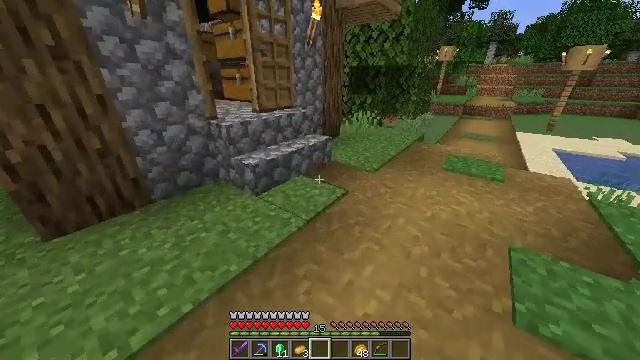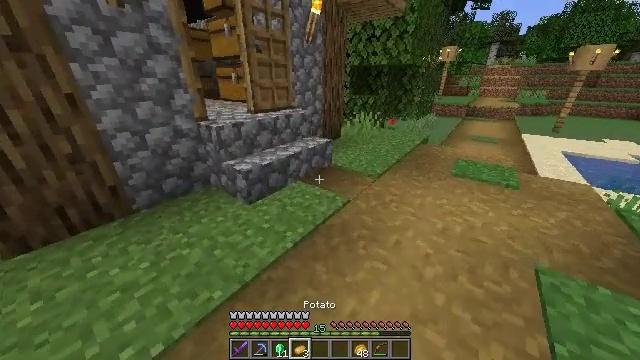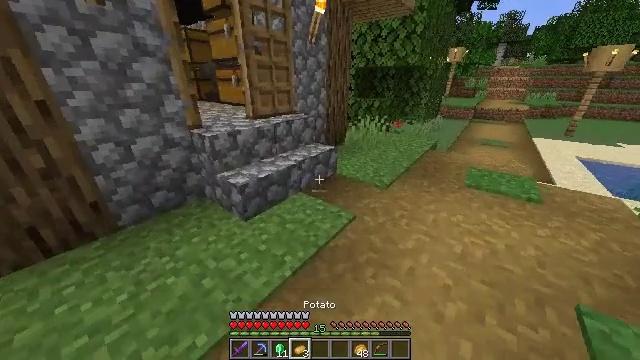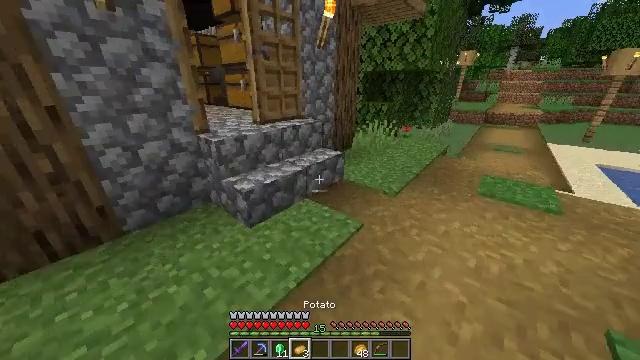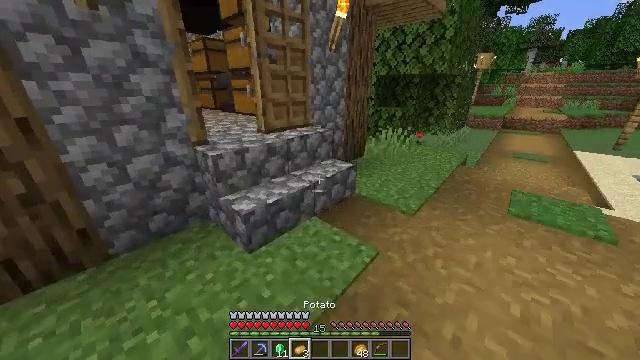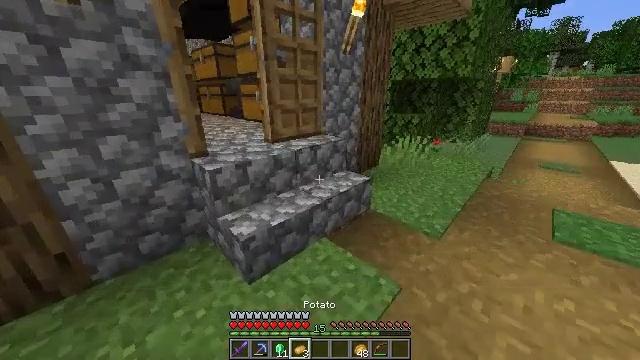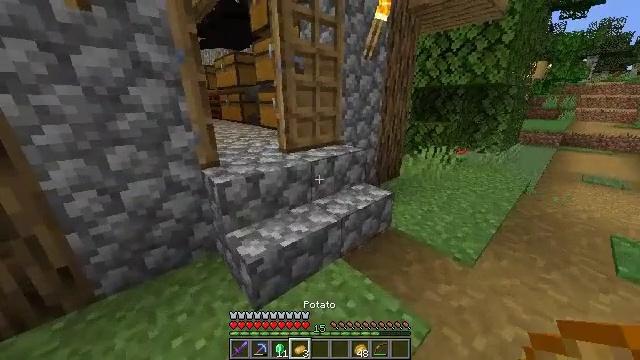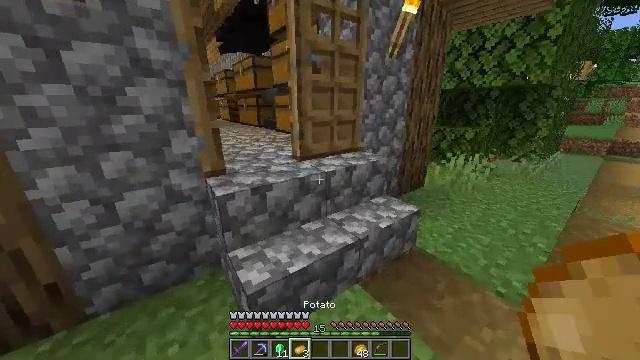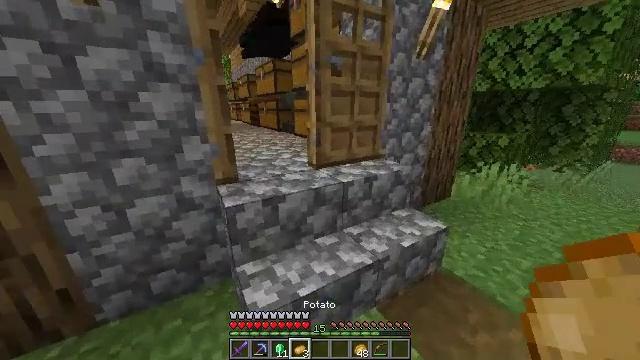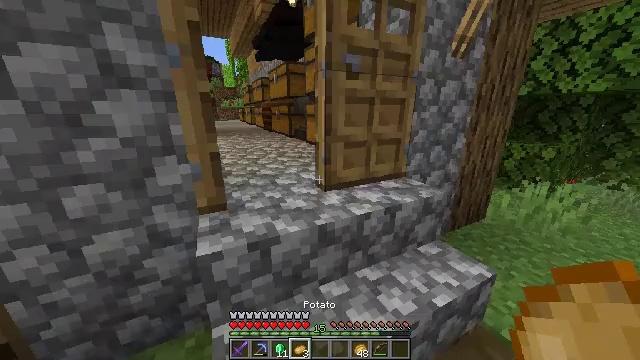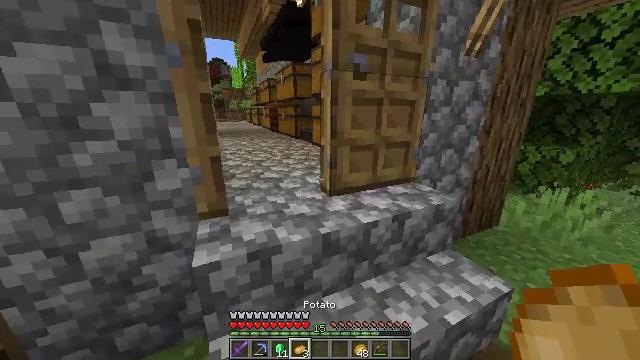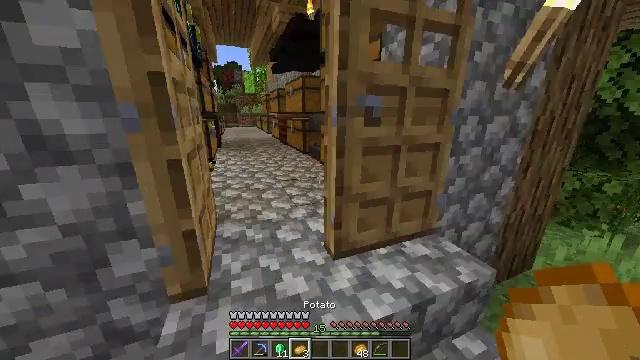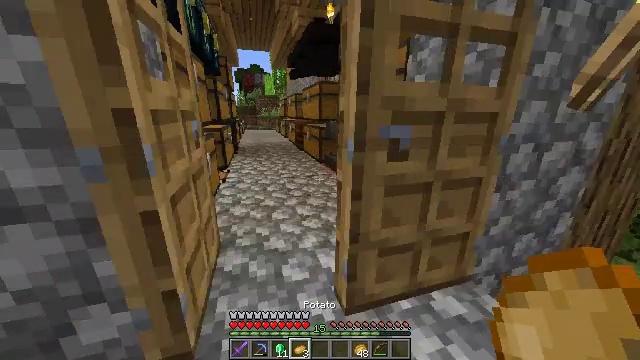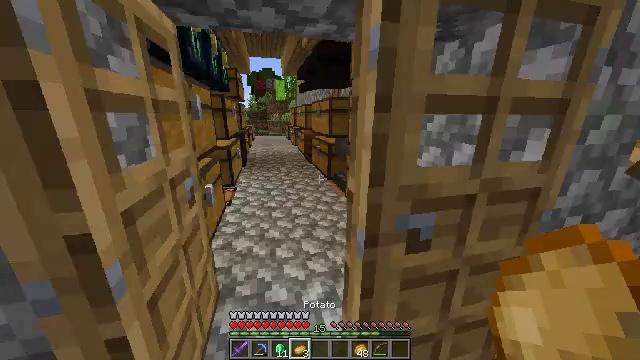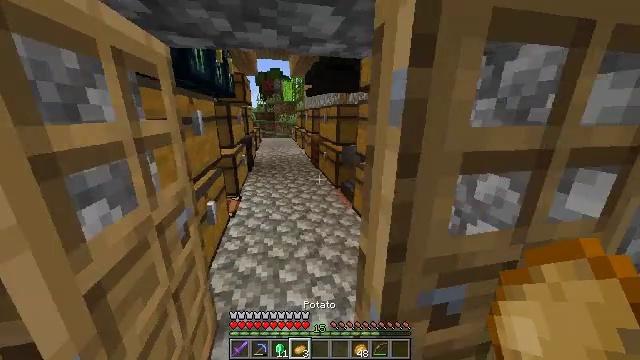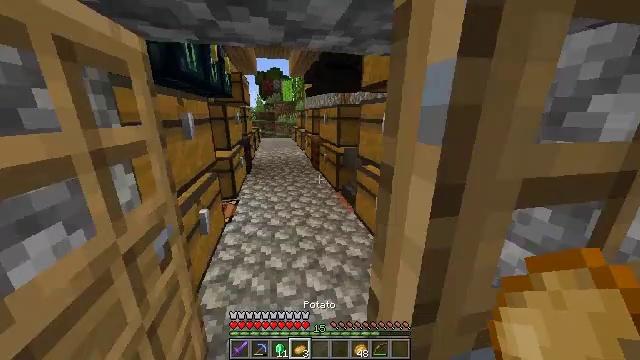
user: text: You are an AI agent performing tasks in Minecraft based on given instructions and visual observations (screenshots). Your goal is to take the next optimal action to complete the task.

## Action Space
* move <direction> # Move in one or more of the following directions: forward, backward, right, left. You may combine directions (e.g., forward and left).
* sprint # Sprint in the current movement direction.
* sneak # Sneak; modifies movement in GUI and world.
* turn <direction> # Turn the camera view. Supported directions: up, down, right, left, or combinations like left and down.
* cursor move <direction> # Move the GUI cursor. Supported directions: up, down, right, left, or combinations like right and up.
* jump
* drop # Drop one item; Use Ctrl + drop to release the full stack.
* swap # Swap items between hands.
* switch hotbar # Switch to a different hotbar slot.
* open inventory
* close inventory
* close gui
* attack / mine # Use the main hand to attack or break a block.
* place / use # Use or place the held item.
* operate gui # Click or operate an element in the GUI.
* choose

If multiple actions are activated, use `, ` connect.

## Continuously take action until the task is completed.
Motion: motion action
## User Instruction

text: Mine cobblestone underground.
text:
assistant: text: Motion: move forward
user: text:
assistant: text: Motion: move forward
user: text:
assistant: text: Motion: move forward, turn left
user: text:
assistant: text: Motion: move forward, turn left
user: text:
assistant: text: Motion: move forward, turn left and up
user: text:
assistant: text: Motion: move forward, turn left and up
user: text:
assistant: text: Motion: move forward, turn left
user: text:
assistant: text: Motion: move forward, turn left
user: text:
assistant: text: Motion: move forward, turn left
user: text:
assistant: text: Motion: move forward, turn left
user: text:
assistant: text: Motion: move forward, turn left
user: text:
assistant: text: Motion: move forward, turn left
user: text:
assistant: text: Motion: move forward, turn left
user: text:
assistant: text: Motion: move forward, turn left
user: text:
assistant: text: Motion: move forward
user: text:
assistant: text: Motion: move forward
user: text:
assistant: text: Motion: move forward and move left, turn right and down
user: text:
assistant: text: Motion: move forward and move left, turn right and down
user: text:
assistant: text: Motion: move forward and move left, turn right and down
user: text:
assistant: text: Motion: move forward and move left, turn right and down
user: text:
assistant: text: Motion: move forward, turn right and down
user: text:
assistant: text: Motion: turn right
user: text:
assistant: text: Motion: turn right
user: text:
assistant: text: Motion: turn right
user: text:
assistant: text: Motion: turn right
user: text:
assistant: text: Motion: turn right
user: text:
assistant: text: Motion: turn right
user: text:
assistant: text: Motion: turn right
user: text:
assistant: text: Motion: use / place
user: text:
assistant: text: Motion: use / place